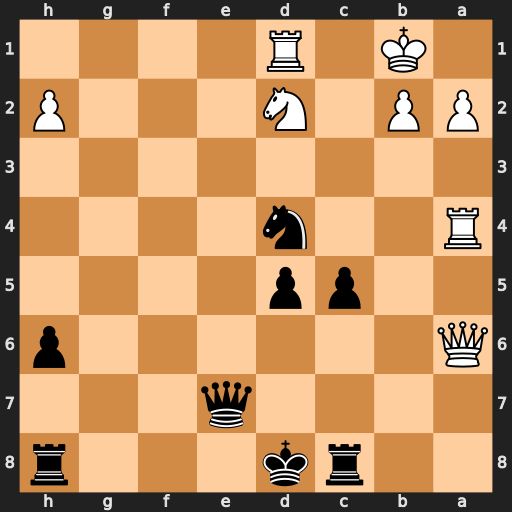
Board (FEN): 2rk3r/4q3/Q6p/2pp4/R2n4/8/PP1N3P/1K1R4
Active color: b
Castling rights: -
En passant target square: -
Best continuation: Qh7+ Ne4 Qxe4+